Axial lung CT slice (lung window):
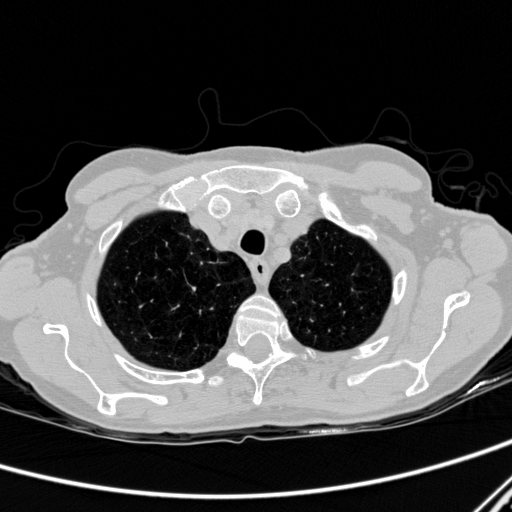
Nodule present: no